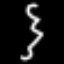
Label: squiggle